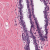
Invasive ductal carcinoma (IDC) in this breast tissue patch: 0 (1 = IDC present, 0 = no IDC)